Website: lowes
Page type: delivery-shipping
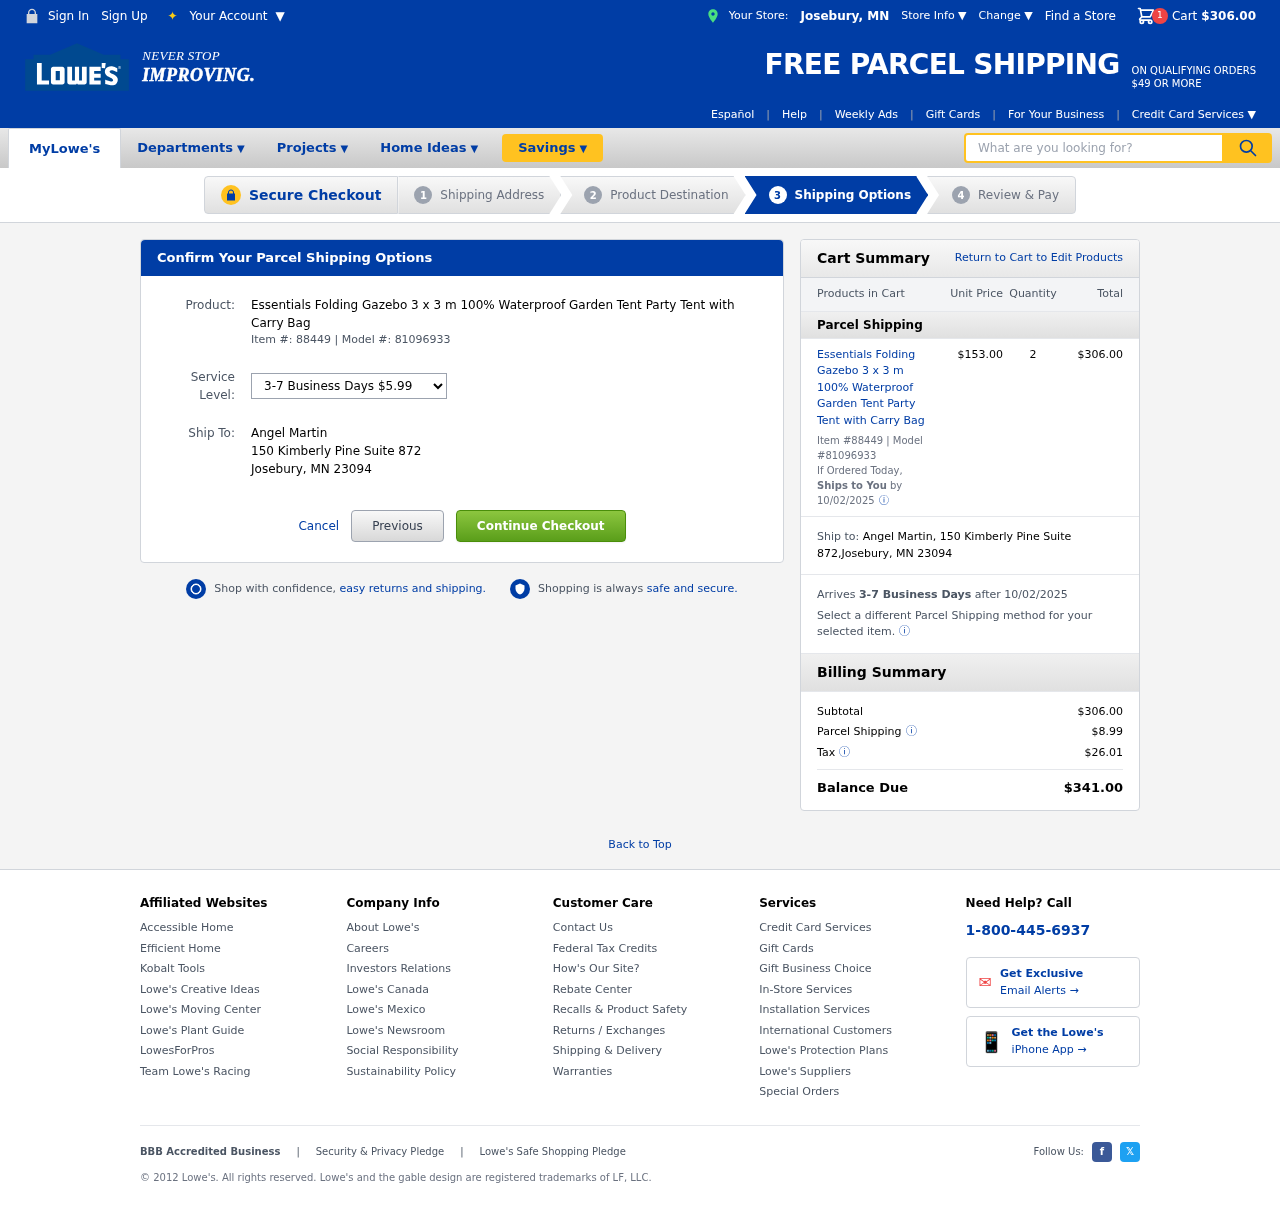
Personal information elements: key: PII_CITY
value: Josebury
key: PII_FULLNAME
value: Angel Martin
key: PII_POSTCODE
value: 23094
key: PII_STATE_ABBR
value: MN
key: PII_STREET
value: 150 Kimberly Pine Suite 872
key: PII_FULLNAME2
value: Angel Martin
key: PII_CITY2
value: Josebury
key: PII_STATE_ABBR2
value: MN
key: PII_POSTCODE_FULL
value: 23094
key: PII_POSTCODE_NUMERIC
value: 23094
Product elements: key: PRODUCT1_NAME
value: Essentials Folding Gazebo 3 x 3 m 100% Waterproof Garden Tent Party Tent with Carry Bag
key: PRODUCT1_PRICE
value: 153
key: PRODUCT1_QUANTITY
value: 2
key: PRODUCT1_ITEM_NUMBER
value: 88449
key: PRODUCT1_MODEL_NUMBER
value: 81096933
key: PRODUCT1_NAME2
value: Essentials Folding Gazebo 3 x 3 m 100% Waterproof Garden Tent Party Tent with Carry Bag
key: PRODUCT1_ITEM_NUMBER2
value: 88449
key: PRODUCT1_MODEL_NUMBER2
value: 81096933
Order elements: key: ORDER_SUBTOTAL
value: $306.00
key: ORDER_DELIVERY_DATE
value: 10/02/2025
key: ORDER_ITEM_TOTAL
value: $306.00
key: ORDER_DELIVERY_DATE2
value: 10/02/2025
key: ORDER_SHIPPING_COST
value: $8.99
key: ORDER_TAX
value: $26.01
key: ORDER_TOTAL
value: $341.00
Search elements: key: HEADER_SEARCH
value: What are you looking for?